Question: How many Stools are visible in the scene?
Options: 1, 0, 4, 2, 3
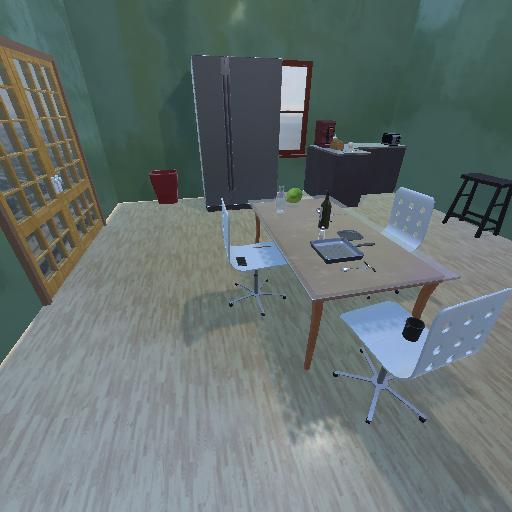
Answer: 1